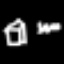
Label: square